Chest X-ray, PA view. Patient: 84 years old, sex F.
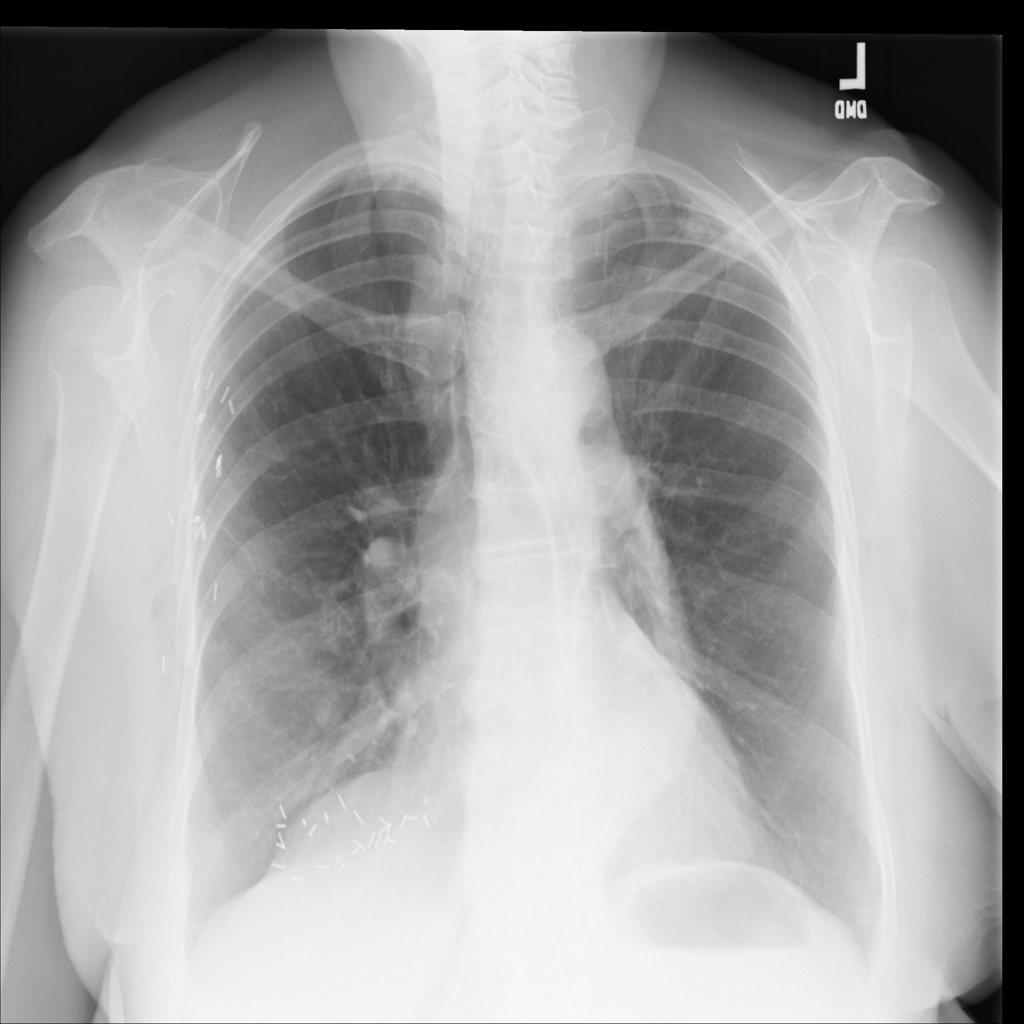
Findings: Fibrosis